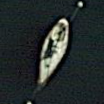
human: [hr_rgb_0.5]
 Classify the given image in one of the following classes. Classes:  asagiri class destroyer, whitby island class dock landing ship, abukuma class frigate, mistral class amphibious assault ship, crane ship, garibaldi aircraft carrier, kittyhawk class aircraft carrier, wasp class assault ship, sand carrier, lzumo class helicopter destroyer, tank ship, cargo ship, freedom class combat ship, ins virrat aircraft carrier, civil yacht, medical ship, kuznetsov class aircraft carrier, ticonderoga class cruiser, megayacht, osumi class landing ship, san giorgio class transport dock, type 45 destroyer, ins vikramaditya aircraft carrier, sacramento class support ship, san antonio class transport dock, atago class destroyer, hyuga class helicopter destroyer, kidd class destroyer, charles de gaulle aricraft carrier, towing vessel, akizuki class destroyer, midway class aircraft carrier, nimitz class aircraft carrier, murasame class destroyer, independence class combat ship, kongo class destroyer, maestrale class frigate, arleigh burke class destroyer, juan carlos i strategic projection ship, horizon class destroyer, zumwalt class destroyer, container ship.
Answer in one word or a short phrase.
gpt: Civil yacht